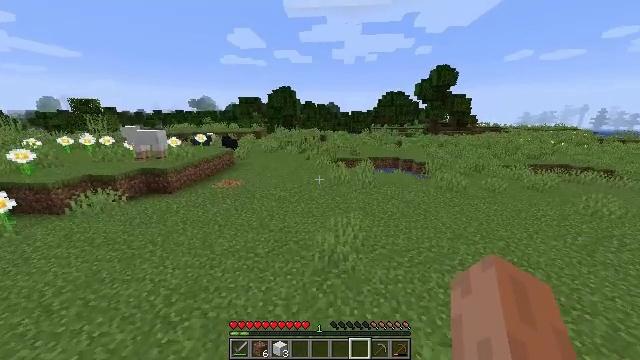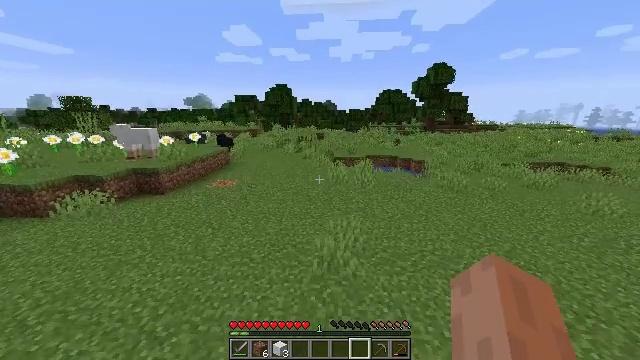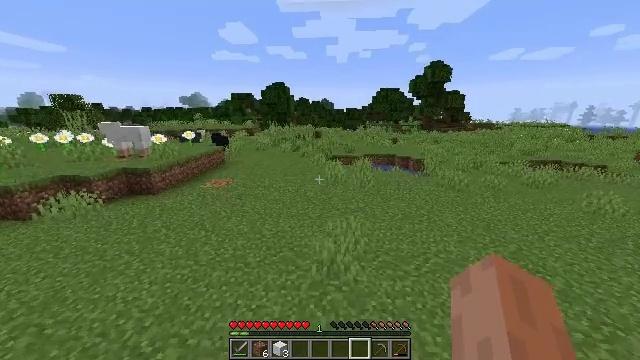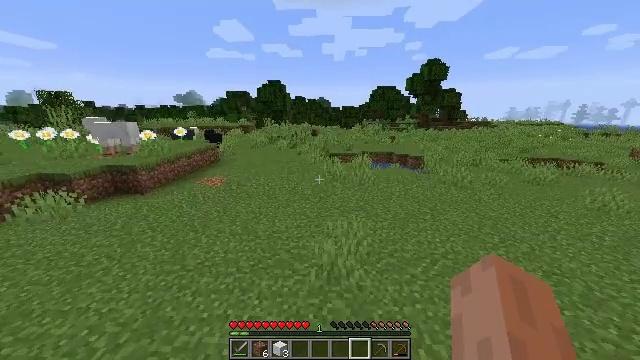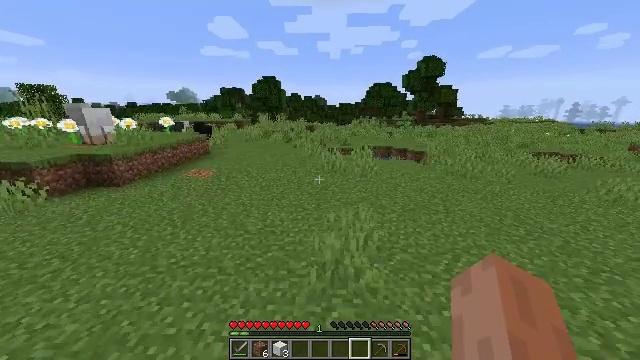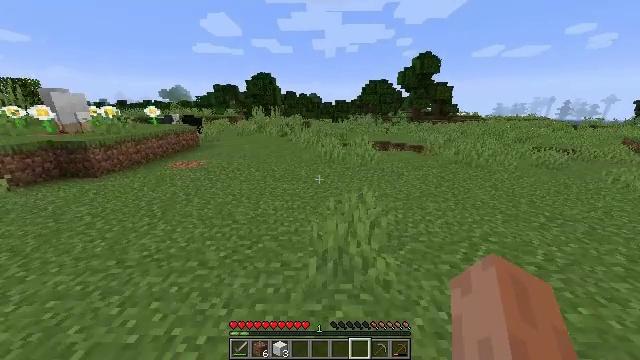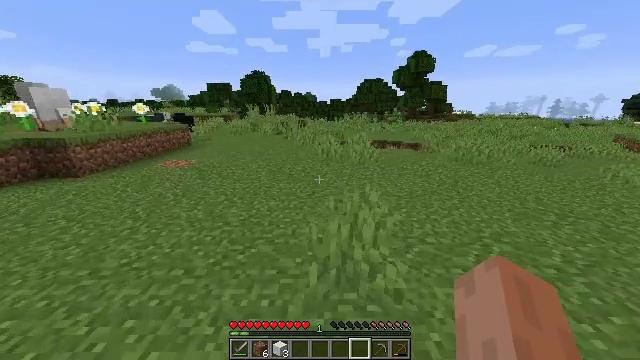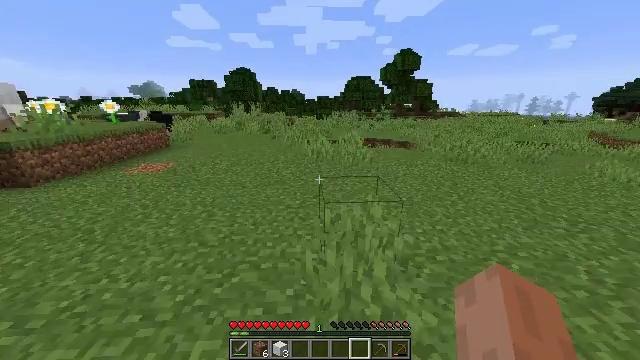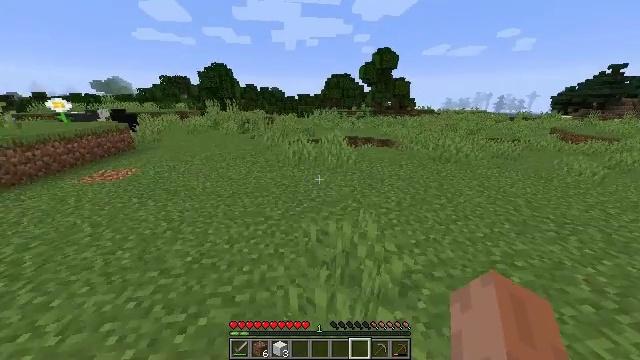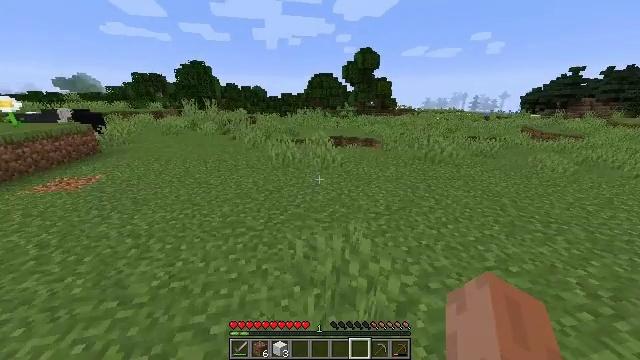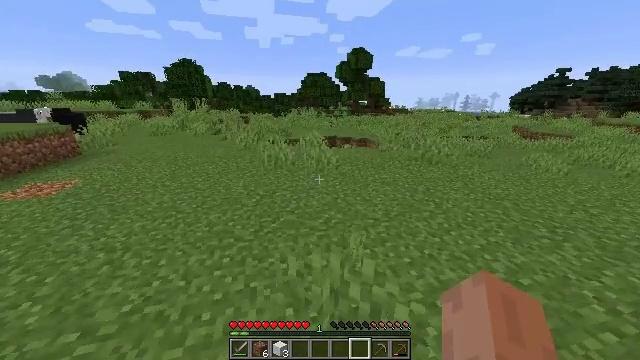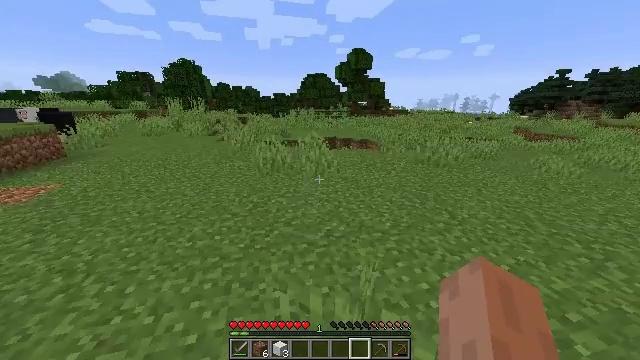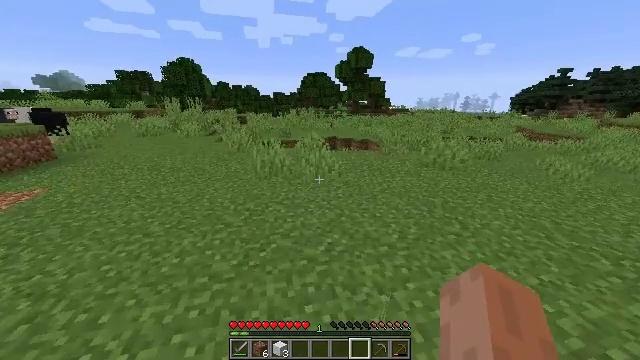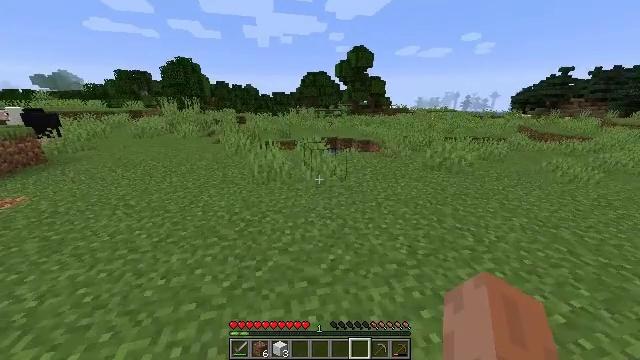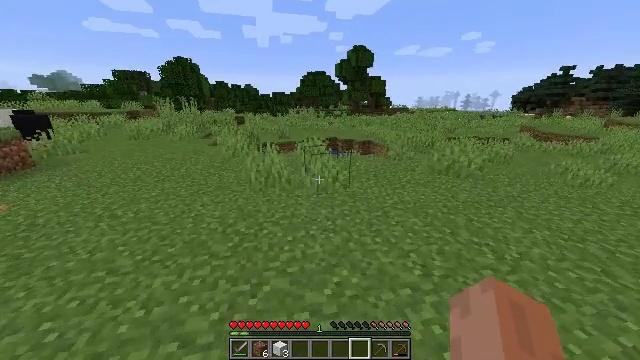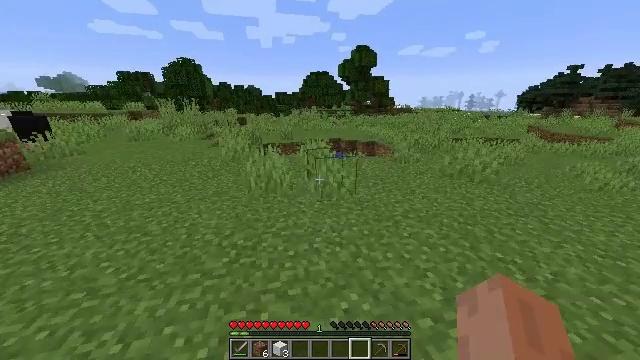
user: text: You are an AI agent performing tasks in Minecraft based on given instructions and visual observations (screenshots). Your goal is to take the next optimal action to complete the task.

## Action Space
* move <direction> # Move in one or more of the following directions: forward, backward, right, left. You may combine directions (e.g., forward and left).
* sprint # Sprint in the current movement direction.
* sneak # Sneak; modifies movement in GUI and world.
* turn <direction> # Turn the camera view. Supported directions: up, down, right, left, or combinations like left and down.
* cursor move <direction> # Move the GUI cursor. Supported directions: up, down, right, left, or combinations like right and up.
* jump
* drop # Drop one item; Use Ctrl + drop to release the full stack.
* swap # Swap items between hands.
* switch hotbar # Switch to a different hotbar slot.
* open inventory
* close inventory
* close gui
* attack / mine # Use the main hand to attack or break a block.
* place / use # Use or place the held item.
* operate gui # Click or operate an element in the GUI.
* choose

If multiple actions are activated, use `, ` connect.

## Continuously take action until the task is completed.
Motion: motion action
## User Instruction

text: Prepare cooked mutton using the furnace.
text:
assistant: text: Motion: move forward, jump
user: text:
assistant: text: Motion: move forward, jump
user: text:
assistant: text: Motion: move forward, jump
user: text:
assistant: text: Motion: move forward, turn right, jump
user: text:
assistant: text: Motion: move forward, turn right
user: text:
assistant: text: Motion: move forward, turn right
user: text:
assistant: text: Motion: move forward, turn right
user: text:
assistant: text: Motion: move forward, turn right
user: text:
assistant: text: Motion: move forward, turn right
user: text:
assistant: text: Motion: move forward, turn right
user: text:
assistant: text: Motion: move forward
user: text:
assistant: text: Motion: move forward
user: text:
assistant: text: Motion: move forward
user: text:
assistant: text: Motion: move forward
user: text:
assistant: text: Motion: move forward
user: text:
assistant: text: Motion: move forward, turn left
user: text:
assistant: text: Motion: move forward, turn left and up
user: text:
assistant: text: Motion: move forward, turn left and up
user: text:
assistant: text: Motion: move forward, turn left
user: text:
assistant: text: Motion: move forward
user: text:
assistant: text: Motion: move forward
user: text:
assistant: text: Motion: move forward
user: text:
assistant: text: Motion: move forward
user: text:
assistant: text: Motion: move forward
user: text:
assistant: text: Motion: move forward
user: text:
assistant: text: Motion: move forward
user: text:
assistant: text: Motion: move forward
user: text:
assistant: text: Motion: move forward
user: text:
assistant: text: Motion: move forward
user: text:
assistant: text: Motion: move forward